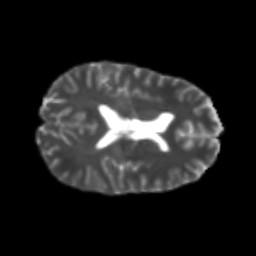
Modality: T2w
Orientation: axial
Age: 26
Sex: male
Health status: healthy
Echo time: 0.074 s